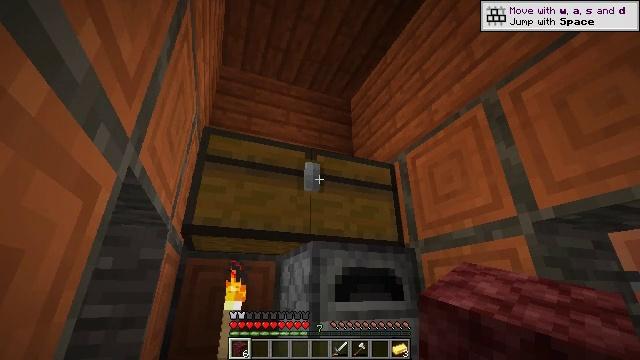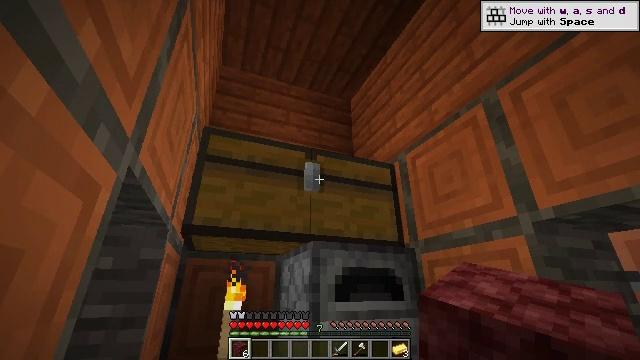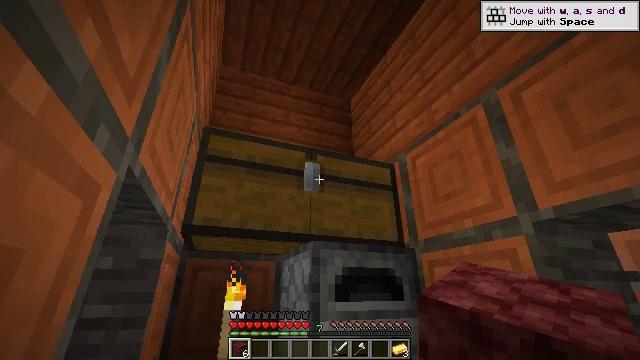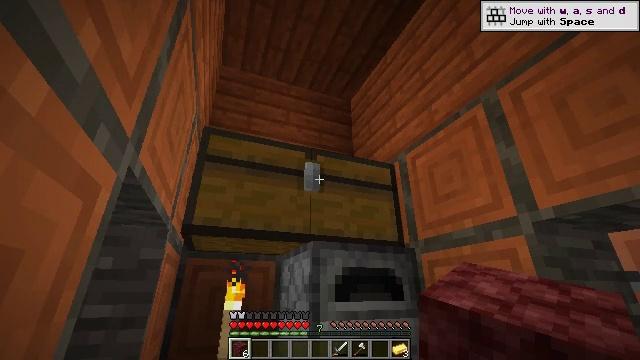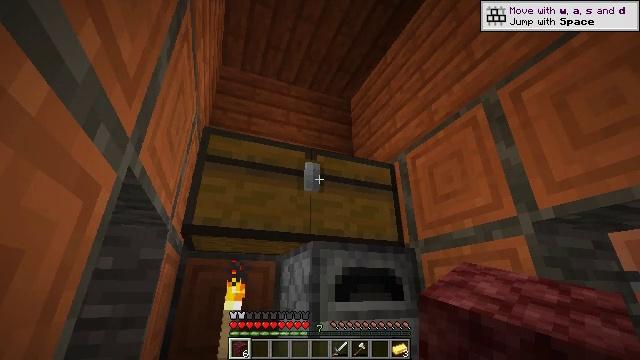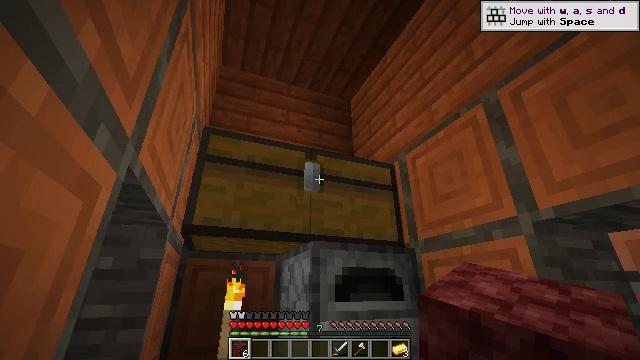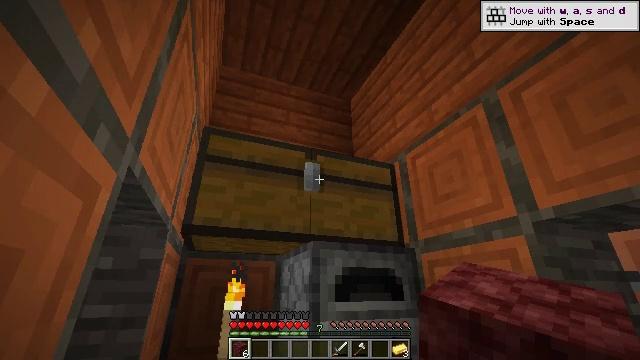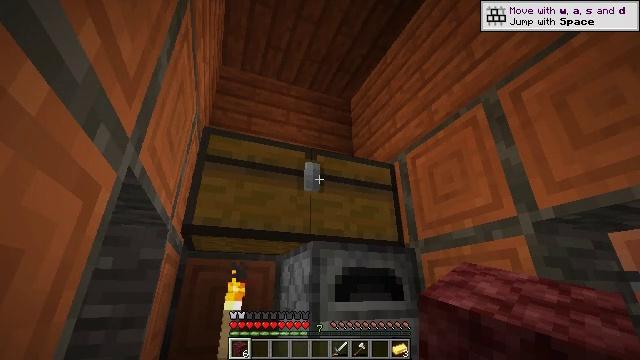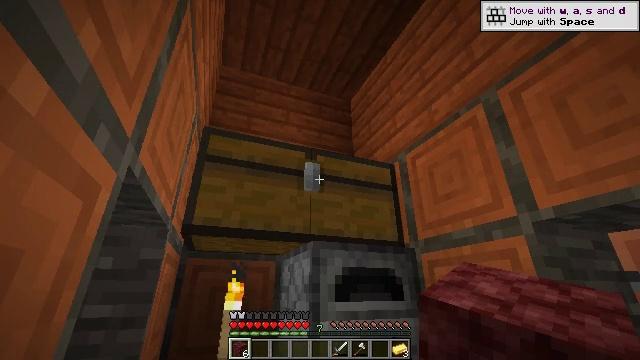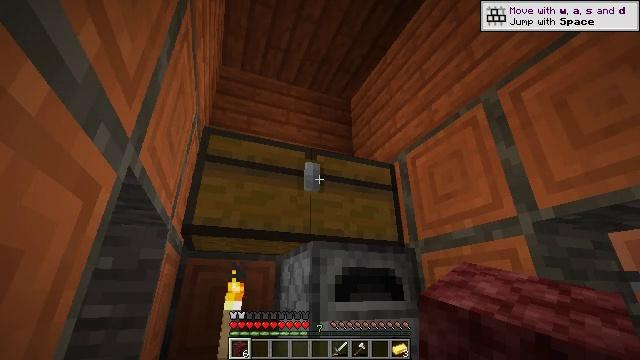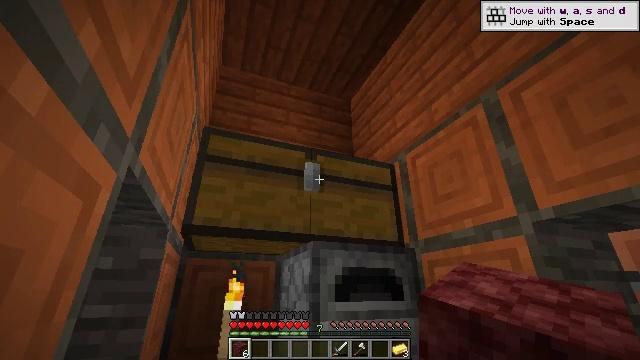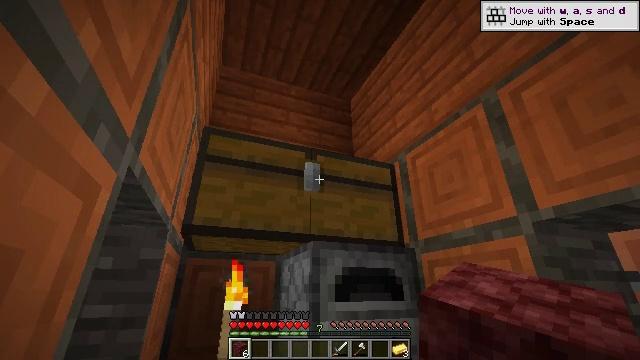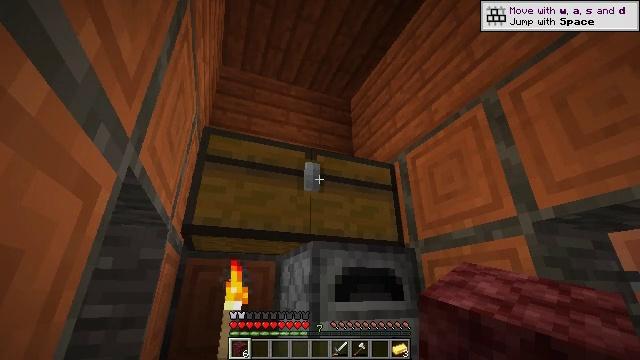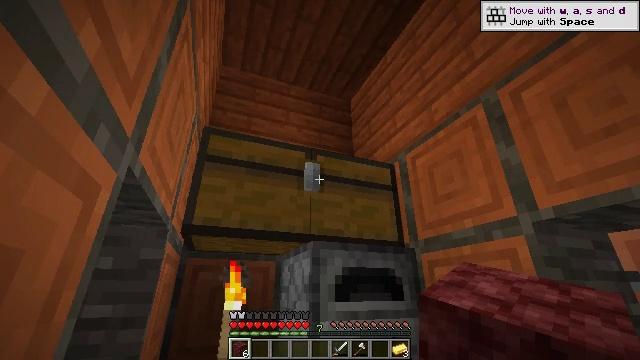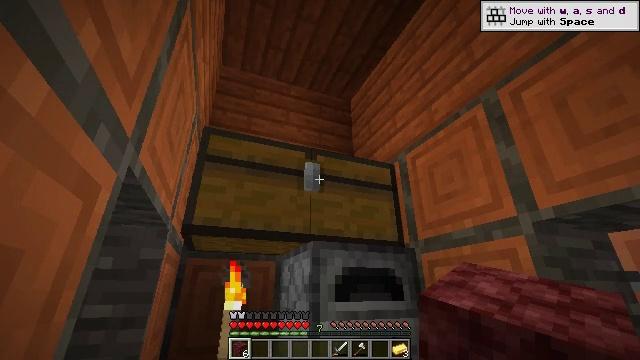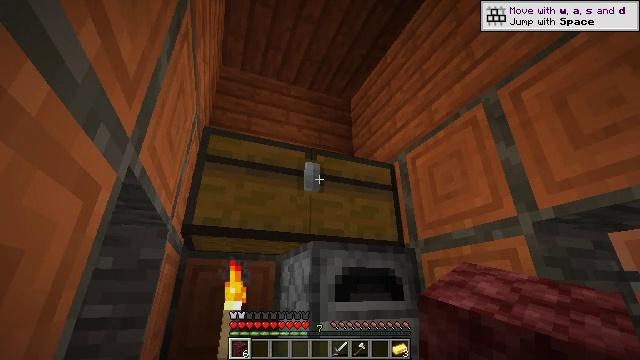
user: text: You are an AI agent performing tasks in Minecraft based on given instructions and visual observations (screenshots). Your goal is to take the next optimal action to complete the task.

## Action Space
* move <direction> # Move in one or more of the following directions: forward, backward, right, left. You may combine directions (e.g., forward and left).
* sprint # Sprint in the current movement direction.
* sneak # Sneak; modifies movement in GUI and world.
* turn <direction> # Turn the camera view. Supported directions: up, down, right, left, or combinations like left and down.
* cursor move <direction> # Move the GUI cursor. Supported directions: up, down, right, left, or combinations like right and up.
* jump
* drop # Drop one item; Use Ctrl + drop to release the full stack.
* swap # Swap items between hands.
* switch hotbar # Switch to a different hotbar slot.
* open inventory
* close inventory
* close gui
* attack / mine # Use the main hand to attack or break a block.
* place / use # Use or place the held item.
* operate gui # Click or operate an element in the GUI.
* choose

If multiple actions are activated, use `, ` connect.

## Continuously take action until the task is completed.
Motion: motion action
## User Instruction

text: Take sticks and cobblestone to craft a stone shovel.
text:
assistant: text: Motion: no_op
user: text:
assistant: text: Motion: no_op
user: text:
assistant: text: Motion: no_op
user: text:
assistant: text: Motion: no_op
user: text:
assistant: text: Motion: no_op
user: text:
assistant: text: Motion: no_op
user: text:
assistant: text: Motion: no_op
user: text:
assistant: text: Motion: no_op
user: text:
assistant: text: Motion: no_op
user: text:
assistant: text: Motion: no_op
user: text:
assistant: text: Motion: no_op
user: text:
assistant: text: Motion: no_op
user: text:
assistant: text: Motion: no_op
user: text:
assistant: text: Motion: no_op
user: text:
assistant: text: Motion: no_op
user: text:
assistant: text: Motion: no_op
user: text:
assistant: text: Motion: no_op
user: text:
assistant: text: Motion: no_op
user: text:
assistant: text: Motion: no_op
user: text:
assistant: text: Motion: no_op
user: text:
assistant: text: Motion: no_op
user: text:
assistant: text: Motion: no_op
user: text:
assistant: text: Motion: no_op
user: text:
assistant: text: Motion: turn right
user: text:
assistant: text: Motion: no_op
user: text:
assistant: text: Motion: no_op
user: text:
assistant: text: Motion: no_op
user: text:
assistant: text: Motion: turn right and down
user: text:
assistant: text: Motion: turn right and down
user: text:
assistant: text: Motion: turn right and down